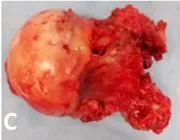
Clinical and radiological appearance of the patient prior, during, and after bacteriophage therapy. (E) The appearance of the wound two months after bacteriophage therapy.
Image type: medical_photograph (other_medical_photograph)